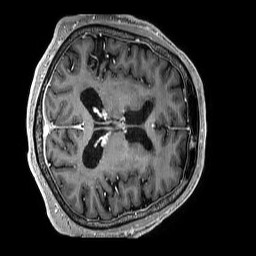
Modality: T1w
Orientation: axial
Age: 50
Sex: male
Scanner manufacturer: philips
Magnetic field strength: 3 T
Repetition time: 0.006768 s
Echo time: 0.003074 s